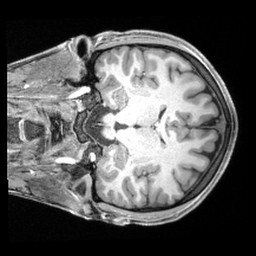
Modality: T1w
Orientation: coronal
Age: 22
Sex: male
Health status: healthy
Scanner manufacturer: siemens
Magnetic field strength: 3 T
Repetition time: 2.4 s
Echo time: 0.00194 s